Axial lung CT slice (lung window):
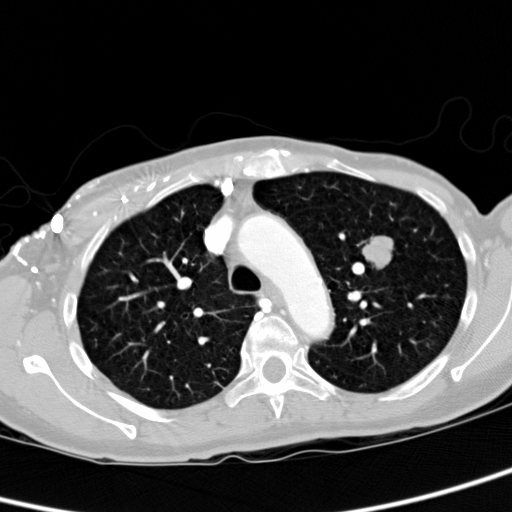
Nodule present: yes
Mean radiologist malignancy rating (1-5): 3.75